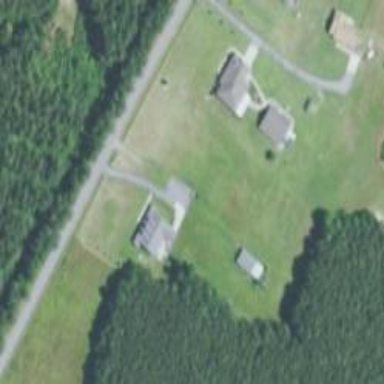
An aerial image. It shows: Driveway.